Field crop: maize
Growth stage: 2
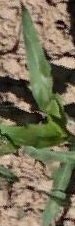
Species: maize